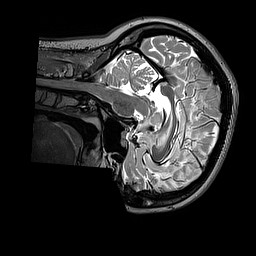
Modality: T2w
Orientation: sagittal
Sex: female
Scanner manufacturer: siemens
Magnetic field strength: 3 T
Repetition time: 3.2 s
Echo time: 0.409 s